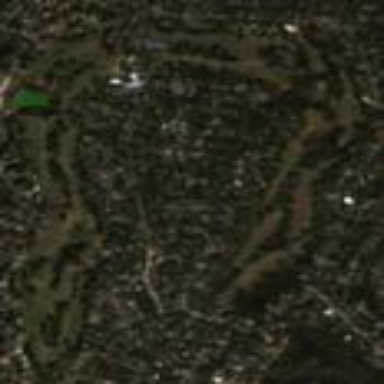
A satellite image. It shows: Golf course surrounded by greenery.